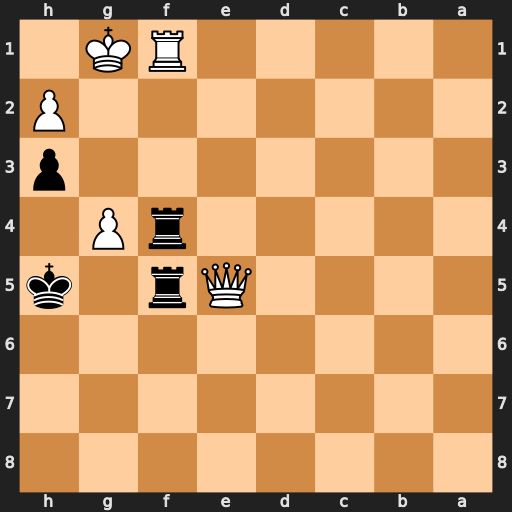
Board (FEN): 8/8/8/4Qr1k/5rP1/7p/7P/5RK1
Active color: b
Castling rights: -
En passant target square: -
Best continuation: Rxg4+ Kh1 Rxe5 Rf5+ Rg5